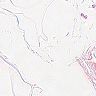
Metastatic tissue present: no